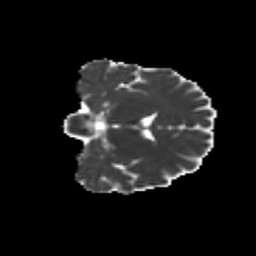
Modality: MD
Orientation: coronal
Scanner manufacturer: siemens
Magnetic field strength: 3 T
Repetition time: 9.2 s
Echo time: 0.084 s